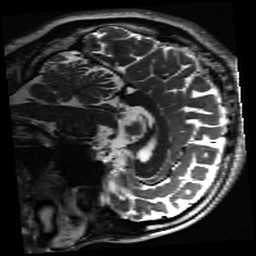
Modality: inplaneT2
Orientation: sagittal